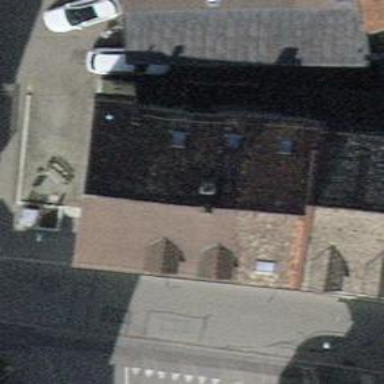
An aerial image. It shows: Restaurant.